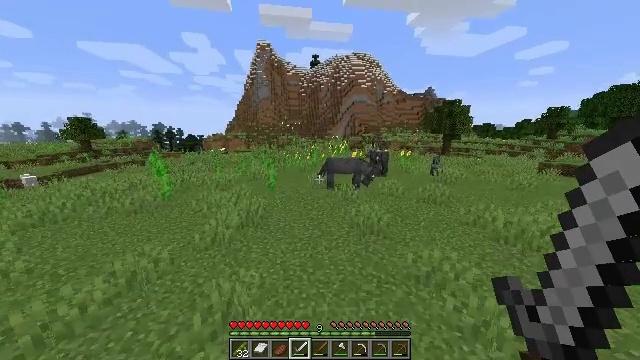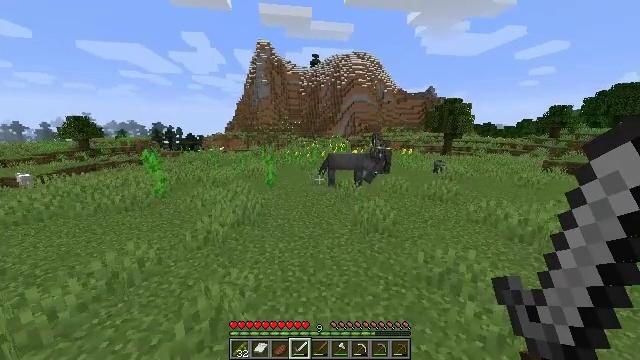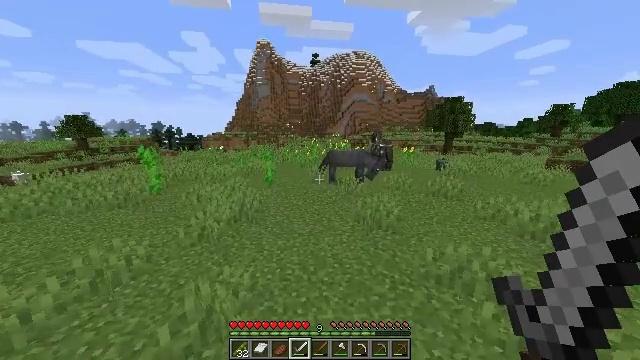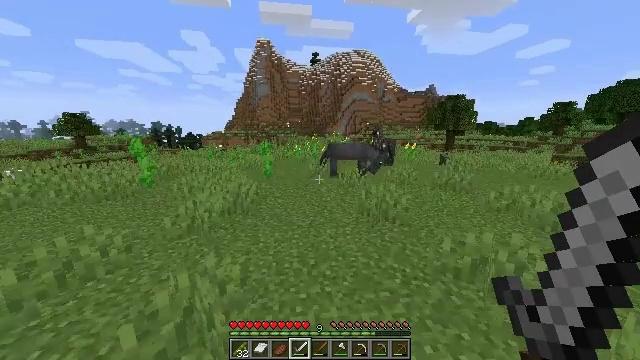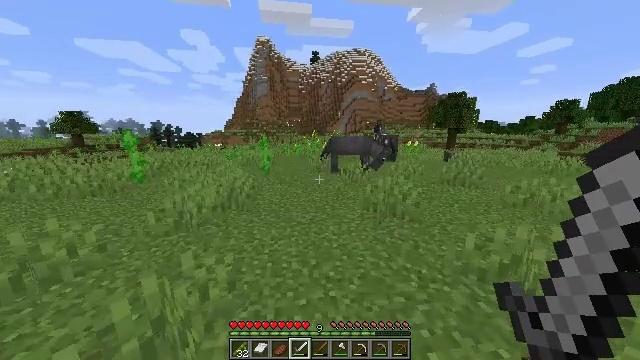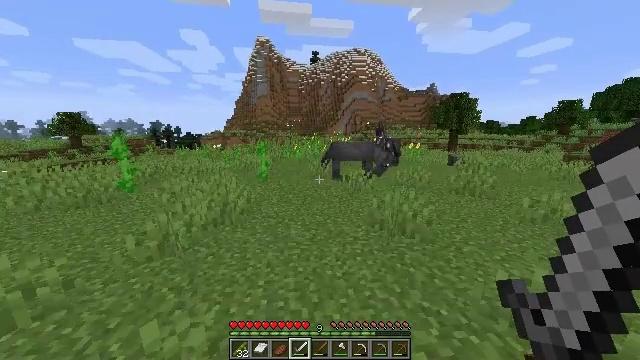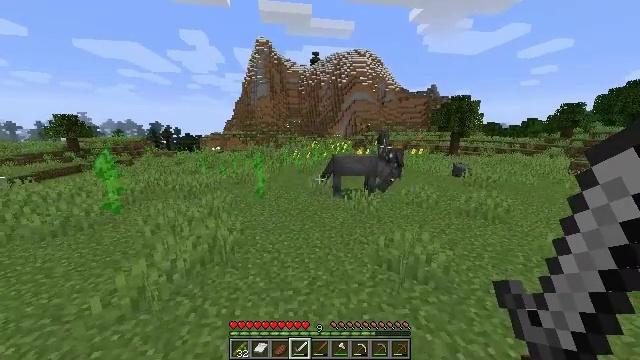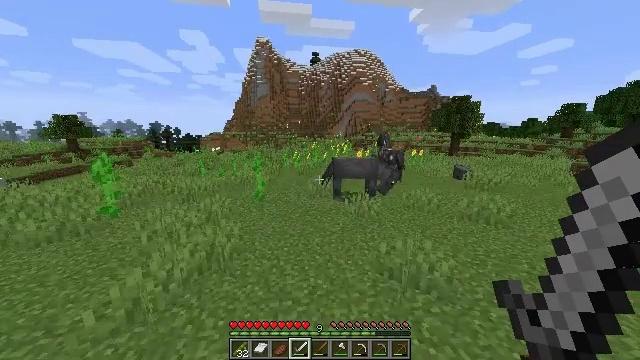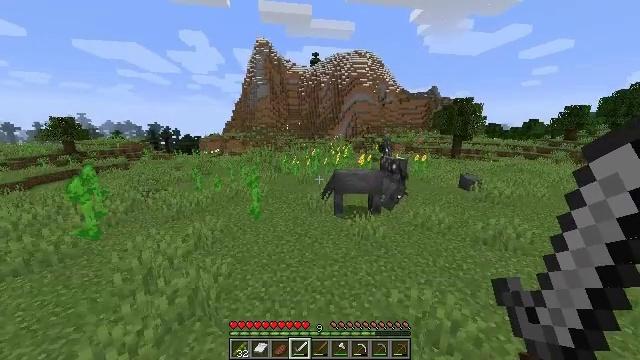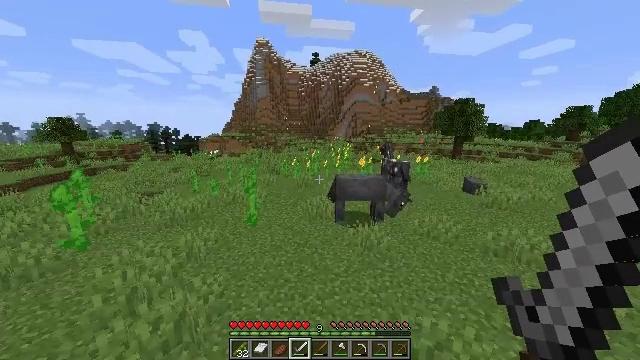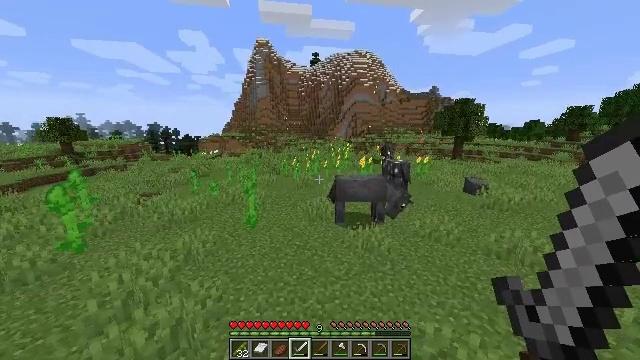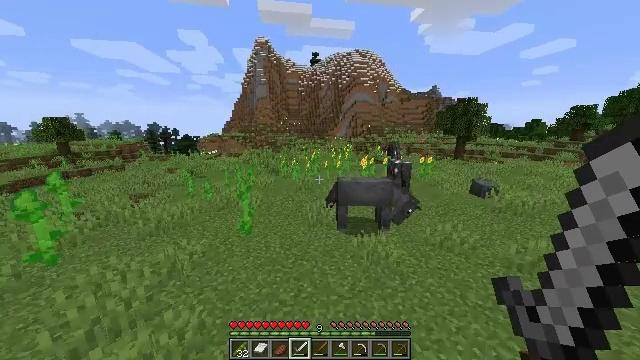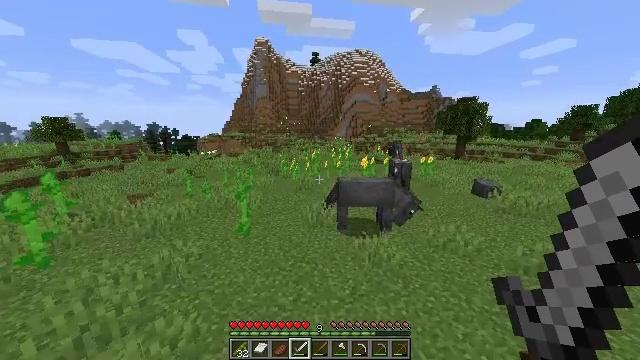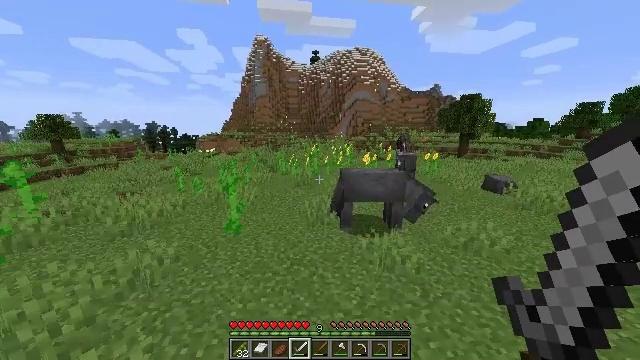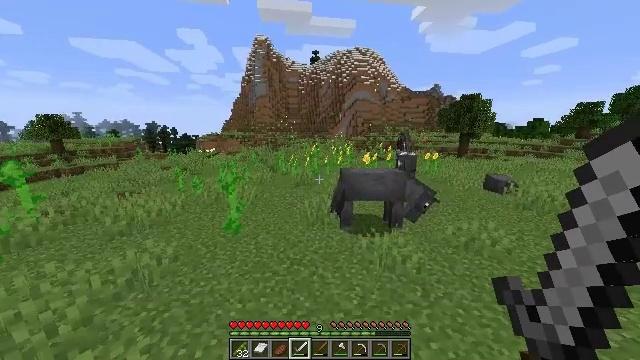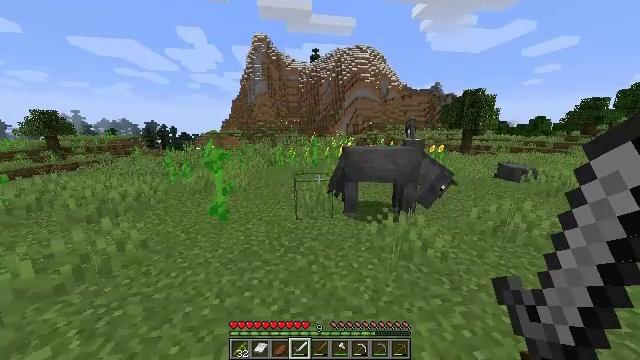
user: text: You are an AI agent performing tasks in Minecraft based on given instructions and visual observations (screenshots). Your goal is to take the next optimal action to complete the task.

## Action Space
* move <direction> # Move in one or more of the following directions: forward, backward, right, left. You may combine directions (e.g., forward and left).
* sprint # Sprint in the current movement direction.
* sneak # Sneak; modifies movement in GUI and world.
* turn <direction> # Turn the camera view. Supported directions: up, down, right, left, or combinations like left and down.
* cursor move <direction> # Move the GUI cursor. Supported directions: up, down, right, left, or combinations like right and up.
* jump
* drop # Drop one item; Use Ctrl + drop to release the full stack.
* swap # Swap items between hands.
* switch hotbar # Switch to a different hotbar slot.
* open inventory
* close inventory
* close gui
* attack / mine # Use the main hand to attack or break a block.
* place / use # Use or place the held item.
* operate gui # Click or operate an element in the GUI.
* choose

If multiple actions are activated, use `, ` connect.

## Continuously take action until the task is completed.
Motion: motion action
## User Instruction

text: Gather sweet berries from the bush.
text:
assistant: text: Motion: move forward, jump
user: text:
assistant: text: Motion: move forward, jump
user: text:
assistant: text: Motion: move forward, jump
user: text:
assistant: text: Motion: move forward, jump
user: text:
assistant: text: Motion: move forward, jump
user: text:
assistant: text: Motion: move forward, sprint, jump
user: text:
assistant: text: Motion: move forward, sprint, jump
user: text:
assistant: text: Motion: move forward, sprint, jump
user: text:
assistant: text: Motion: move forward, sprint, jump
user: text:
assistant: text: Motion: move forward, jump
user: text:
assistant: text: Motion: move forward, jump
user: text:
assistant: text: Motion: move forward, jump
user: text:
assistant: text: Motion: move forward, jump
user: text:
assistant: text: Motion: move forward, jump
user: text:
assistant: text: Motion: move forward, jump
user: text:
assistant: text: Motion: move forward, sprint, jump
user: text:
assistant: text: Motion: move forward, sprint, jump
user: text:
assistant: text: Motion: move forward, sprint, jump
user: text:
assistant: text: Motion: move forward, sprint, jump
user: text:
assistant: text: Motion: move forward, sprint, jump
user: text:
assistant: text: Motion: move forward, jump
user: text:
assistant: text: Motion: move forward, jump
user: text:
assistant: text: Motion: move forward, jump
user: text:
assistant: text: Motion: move forward, jump
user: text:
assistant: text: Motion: move forward, jump
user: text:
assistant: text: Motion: move forward, sprint, jump
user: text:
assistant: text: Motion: move forward, sprint, jump
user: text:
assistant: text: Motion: move forward, sprint, jump
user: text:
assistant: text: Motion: move forward, sprint, jump
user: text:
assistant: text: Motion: move forward, sprint, jump